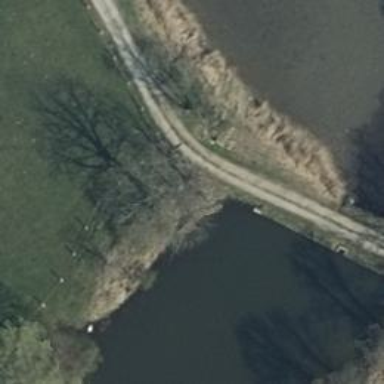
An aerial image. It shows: Gravel track with grade3 tracktype.